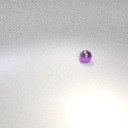
small purple metal sphere